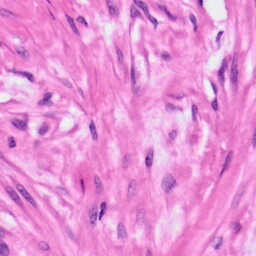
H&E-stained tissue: Ovarian